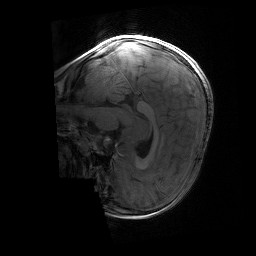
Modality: T1w
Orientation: sagittal
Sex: male
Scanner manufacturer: siemens
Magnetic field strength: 3 T
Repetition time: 1.9 s
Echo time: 0.00243 s